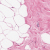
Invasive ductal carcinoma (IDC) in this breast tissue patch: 0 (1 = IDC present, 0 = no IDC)